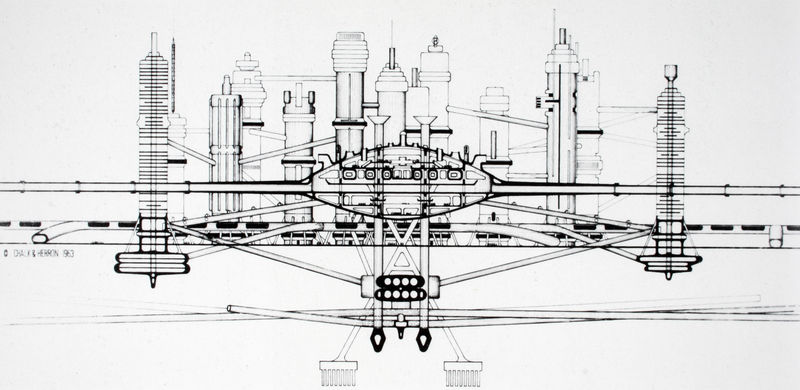
Titel: "Interchange-City-Project", Schnitt durch die Gesamtanlage
Künstler: Archigram
Schlagwörter: stadt, schwarz, skizze, weiss, zeichnung, anlage, linien, industrie, maschine, türme, entwurf, plan, hochhäuser, rohre, wolkenkratzer, volkenkratzer